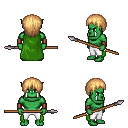
a pixel art fantasy rpg character, male body template, orc, green skin, green cape, white pants, light blonde plain hairstyle, leather bracers, spear, four views (front, back, left, right), 2x2 character sprite sheet, small pixel art, hard edges, no anti-aliasing